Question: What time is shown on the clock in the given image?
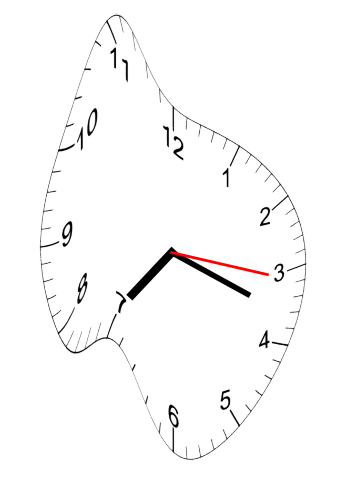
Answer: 07:18:16